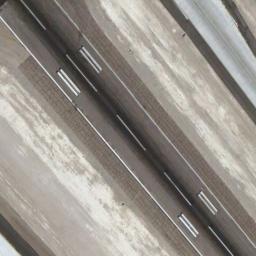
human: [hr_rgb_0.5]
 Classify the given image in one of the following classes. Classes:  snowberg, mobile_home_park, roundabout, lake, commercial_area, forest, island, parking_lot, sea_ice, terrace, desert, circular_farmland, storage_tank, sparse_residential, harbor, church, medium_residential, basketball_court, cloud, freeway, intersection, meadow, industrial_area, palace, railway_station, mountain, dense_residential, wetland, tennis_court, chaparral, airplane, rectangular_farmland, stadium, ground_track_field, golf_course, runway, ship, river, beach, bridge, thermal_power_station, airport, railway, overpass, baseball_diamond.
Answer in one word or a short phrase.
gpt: runway